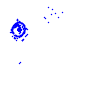
Particle: electron